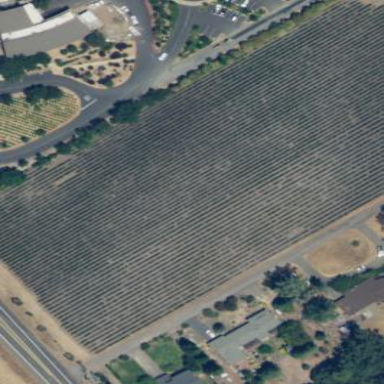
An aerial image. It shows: Vineyard growing grapes.